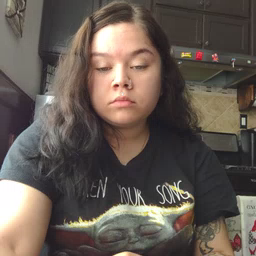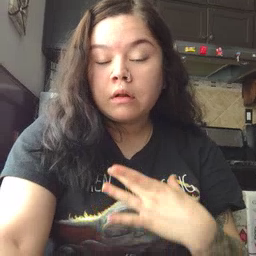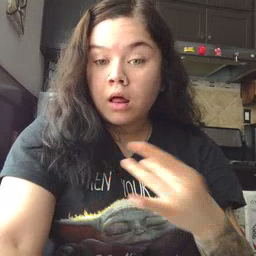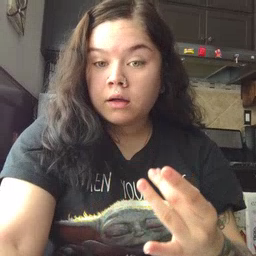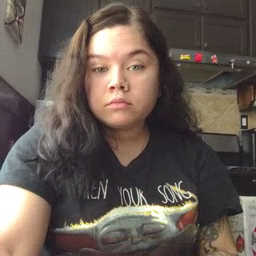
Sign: like